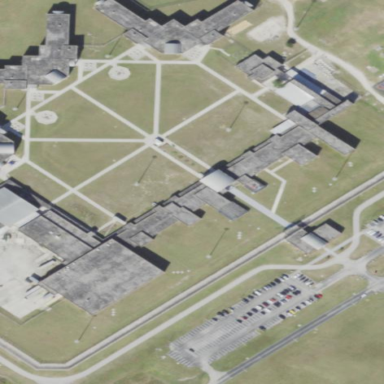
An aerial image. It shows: Prison with chain link fence.